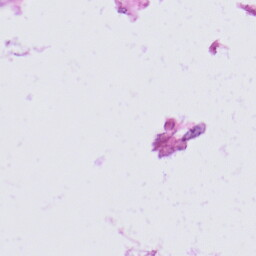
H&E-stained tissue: Skin